Question: I have a table view with cells, which sometimes have an optional UI element, and sometimes it has to be removed.
Depending on the element, label is resized.
When cell is initialised, it is narrower than it will be later on. When I set data into the label, this code is called from 'cellForRowAtIndexPath:'
'''
if (someFlag) {
// This causes layout to be invalidated
[flagIcon removeFromSuperview];
[cell setNeedsLayout];
}
'''
After that, cell is returned to the table view, and it is displayed. However, the text label at that point has adjusted its width, but not height. Height gets adjusted after a second or so, and the jerk is clearly visible when all cells are already displayed.
Important note, this is only during initial creation of the first few cells. Once they are reused, all is fine, as optional view is removed and label is already sized correctly form previous usages.
Why isn't cell re-layouted fully after 'setNeedsLayout' but before it has been displayed? Shouldn't UIKit check invalid layouts before display?
If I do
'''
if (someFlag) {
[flagIcon removeFromSuperview];
[cell layoutIfNeeded];
}
'''
all gets adjusted at once, but it seems like an incorrect way to write code, I feel I am missing something else.
---
Some more code on how cell is created:
'''
- (UITableViewCell *)tableView:(UITableView *)tableView cellForRowAtIndexPath:(NSIndexPath *)indexPath
{
ProfileCell *cell = [tableView dequeueReusableCellWithIdentifier:kCellIdentifier];
[cell setData:model.items[indexPath.row] forMyself:YES];
return cell;
}
// And in ProfileCell:
- (void)setData:(Entity *)data forMyself:(BOOL)forMe
{
self.entity = data;
[self.problematicLabel setText:data.attributedBody];
// Set data in other subviews as well
if (forMe) {
// This causes layouts to be invalidated, and problematicLabel should resize
[self.reportButton removeFromSuperview];
[self layoutIfNeeded];
}
}
'''
Also, if it matters, in storyboard cell looks like this, with optional constraint taking over once flag icon is removed:

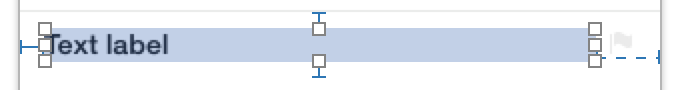
Answer: I agree that calling 'layoutIfNeeded' seems wrong, even though it works in your case. But I doubt that you're missing something. Although I haven't done any research on the manner, in my experience using Auto Layout in table cells is a bit buggy. That is, I see herky jerky layouts when removing or adding subviews to cells at runtime.
If you're looking for an alternative strategy (using Auto Layout), you could subclass 'UITableViewCell' and override 'layoutSubviews'. The custom table cell could expose a flag in its public API that could be set in the implementation of 'tableView:cellForRowAtIndexPath:'. The cell's 'layoutSubviews' method would use the flag to determine whether or not it should include the optional UI element. I make no guarantees that this will eliminate the problem however.
A second strategy is to design two separate cell types and swap between the two in 'tableView:cellForRowAtIndexPath:' as necessary.